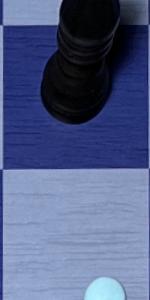
Label: Empty